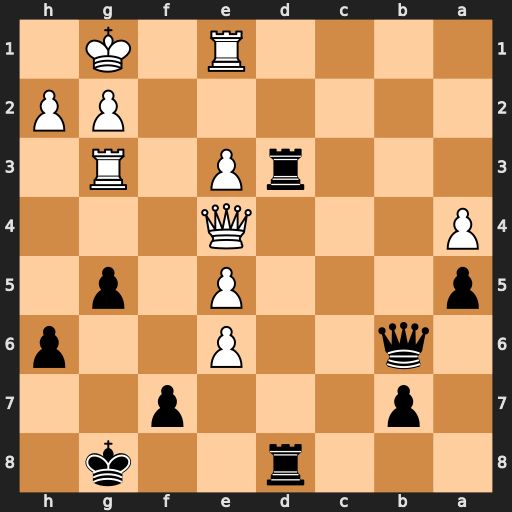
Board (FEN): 3r2k1/1p3p2/1q2P2p/p3P1p1/P3Q3/3rP1R1/6PP/4R1K1
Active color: b
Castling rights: -
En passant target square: -
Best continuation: Rd1 exf7+ Kf8 h4 Rxe1+